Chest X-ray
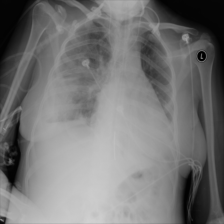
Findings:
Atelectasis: negative
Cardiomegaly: negative
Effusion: negative
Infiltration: negative
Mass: negative
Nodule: negative
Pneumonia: negative
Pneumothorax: negative
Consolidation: negative
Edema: negative
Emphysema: negative
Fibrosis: negative
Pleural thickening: negative
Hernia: negative